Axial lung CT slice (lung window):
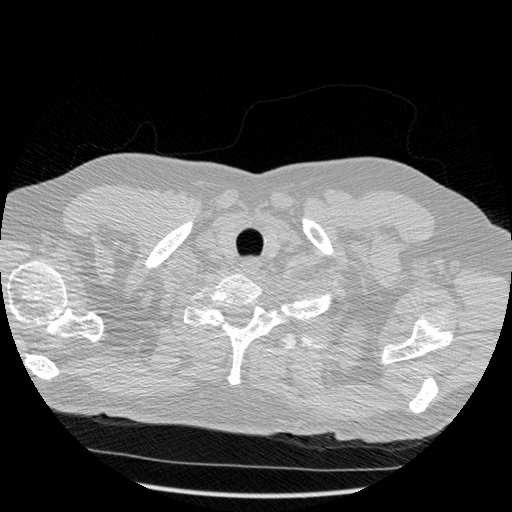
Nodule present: no